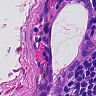
Metastatic tissue present: yes